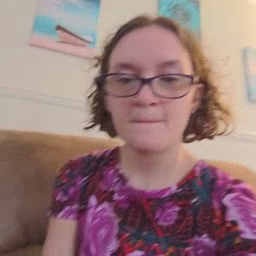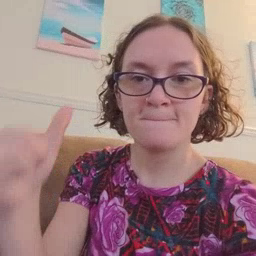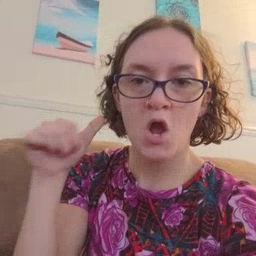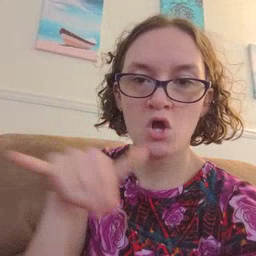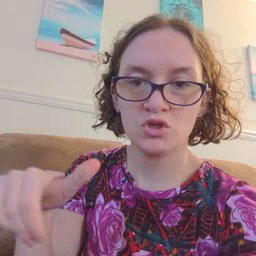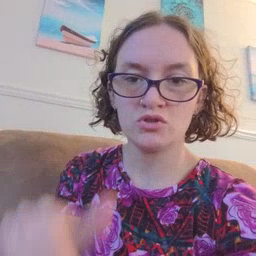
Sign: backyard